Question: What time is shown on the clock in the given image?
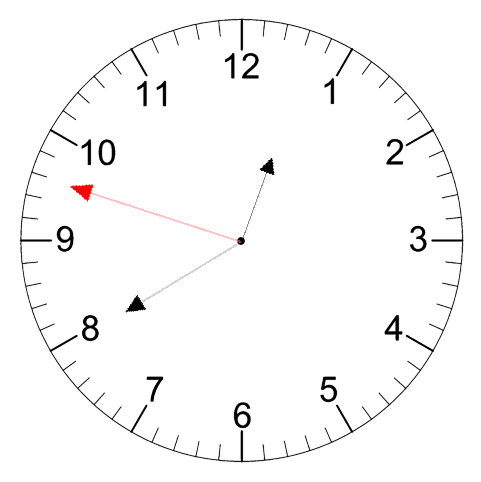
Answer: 12:39:48